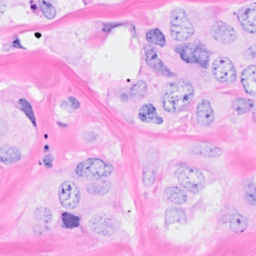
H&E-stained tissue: Breast